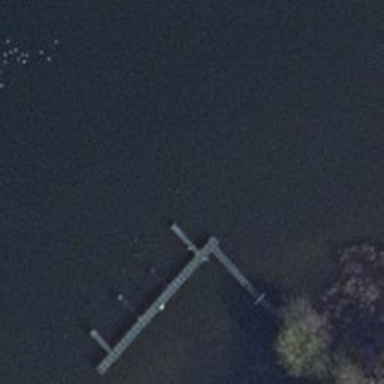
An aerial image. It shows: Man-made pier.